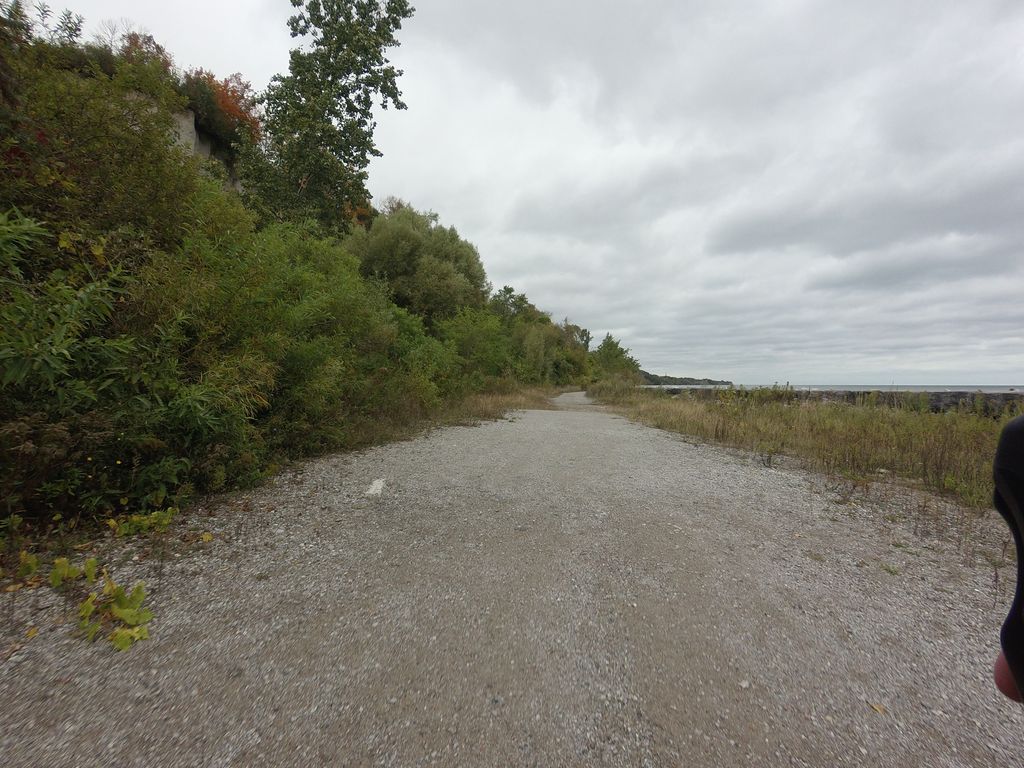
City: toronto